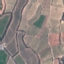
Label: PermanentCrop